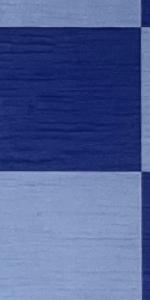
Label: Empty